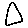
Label: triangle